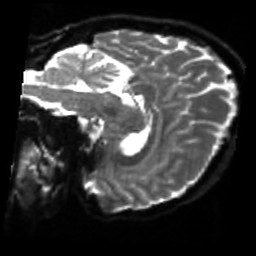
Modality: sbref
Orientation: sagittal
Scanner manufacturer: siemens
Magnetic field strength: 3 T
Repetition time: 4 s
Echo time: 0.0594 s